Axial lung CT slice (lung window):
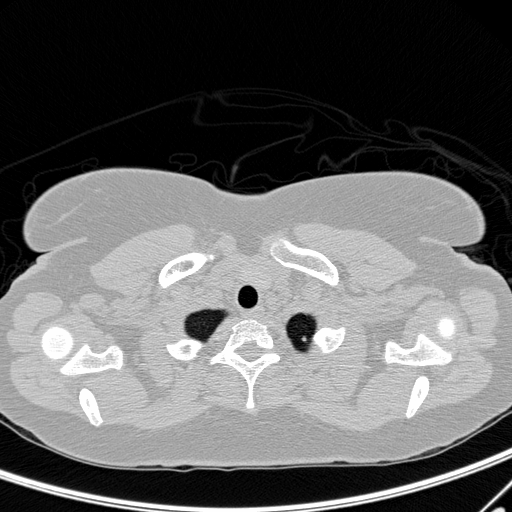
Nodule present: yes
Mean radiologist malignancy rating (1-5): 1